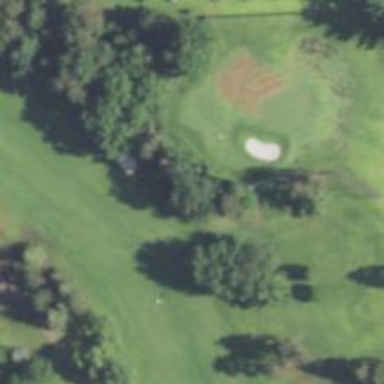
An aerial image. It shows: View of golf hole.